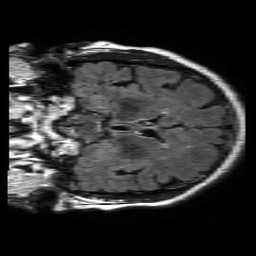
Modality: FLAIR
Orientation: coronal
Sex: female
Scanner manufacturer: philips
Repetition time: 11 s
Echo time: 0.125 s